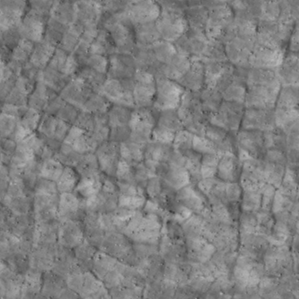
Label: non_frost